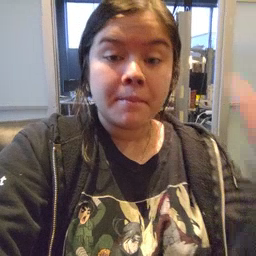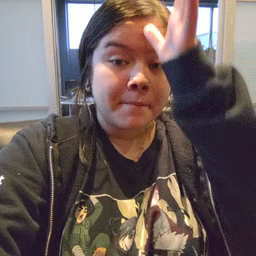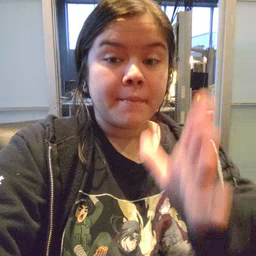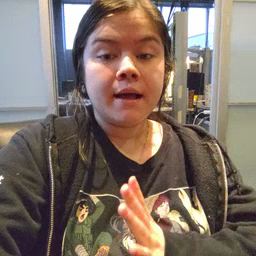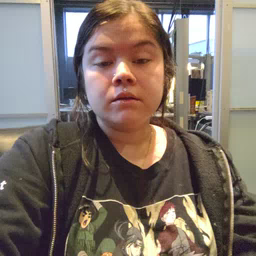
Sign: man